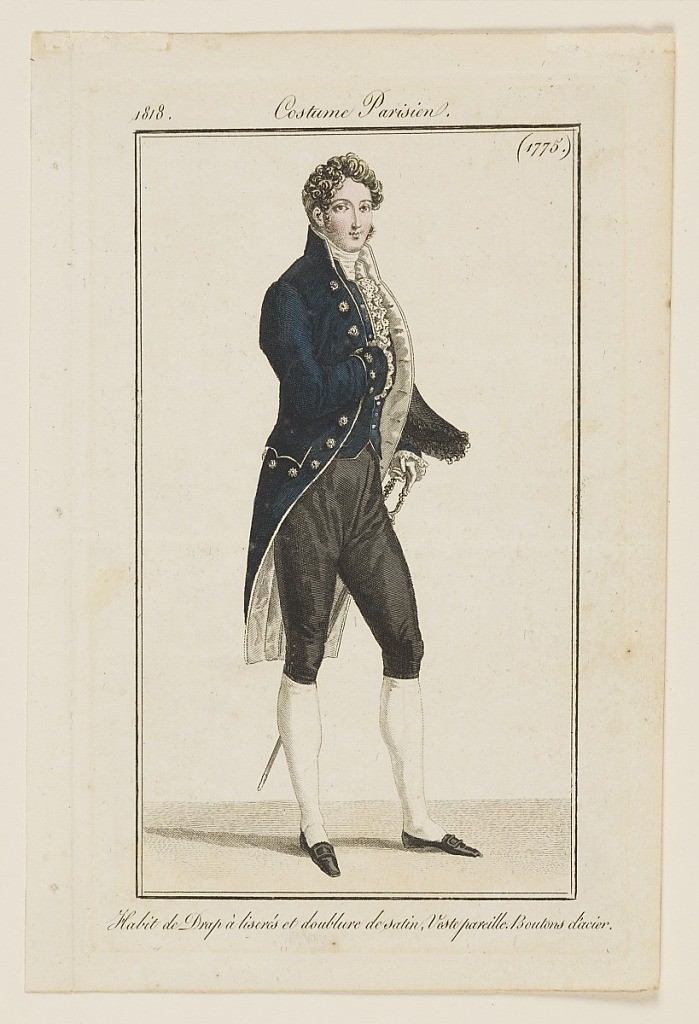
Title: Design for Gentleman's Costume: 1775, Journal des Dames et des Modes (Journal of Ladies and Fashion), Vingt-deuxième Année (22nd Year), No. 64
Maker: Pierre-Antoine Leboux de La Mésangère, French, 1761–1831
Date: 1818
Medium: Engraving, hand-colored with brush and watercolor on cream paper
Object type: Print
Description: Engraved, hand-colored fashion plate featuring a full-length figure of a man with curly blonde hair, turned towards the right. He carries his black hat underneath his left arm, while his left hand rests on his sword. He wears a blue coat, white cravat with white ruffles underneath, and black breeches. His right arm is positioned across his chest. Appeared as part of the Costume Parisien series in Journal des Dames et des Modes (Journal of Ladies and Fashion), Vingt-deuxième Année (22nd Year), No. 64; Nov. 20, 1818; facing p. 514.